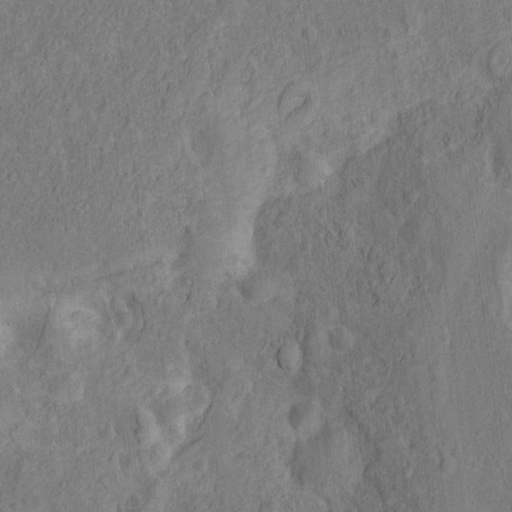
Classes present: Background